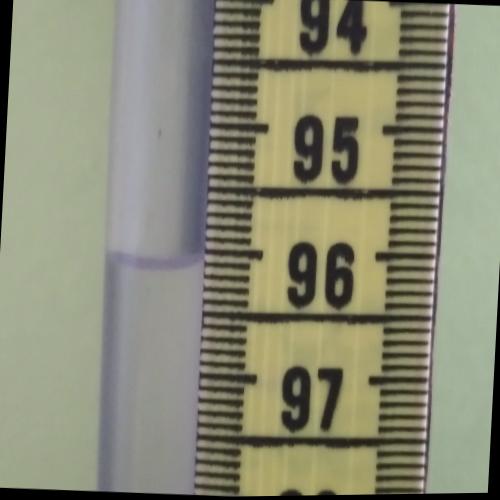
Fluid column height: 96.1 cm